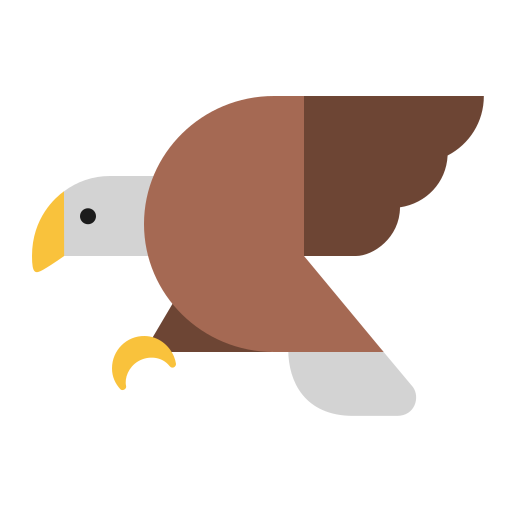
eagle flat